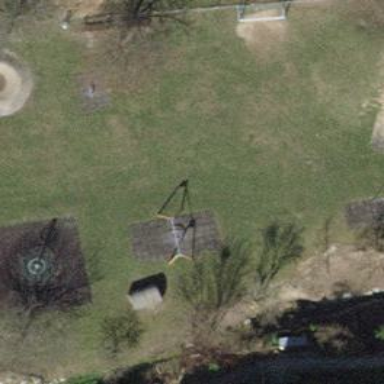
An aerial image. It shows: Playground featuring swings.